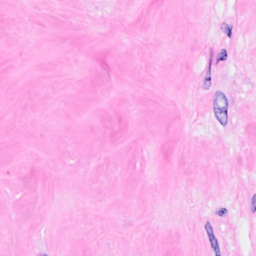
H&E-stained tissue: Breast